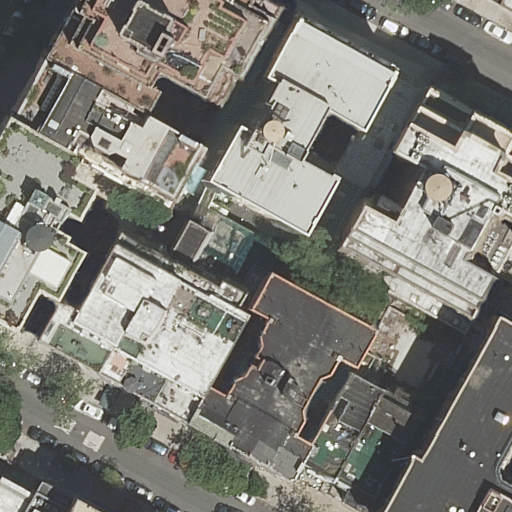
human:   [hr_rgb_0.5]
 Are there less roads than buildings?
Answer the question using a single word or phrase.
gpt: yes

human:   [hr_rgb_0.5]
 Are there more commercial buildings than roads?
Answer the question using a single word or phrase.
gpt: no

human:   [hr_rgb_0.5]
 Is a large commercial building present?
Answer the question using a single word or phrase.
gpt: no

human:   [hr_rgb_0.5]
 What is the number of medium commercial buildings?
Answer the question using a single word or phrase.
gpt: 0

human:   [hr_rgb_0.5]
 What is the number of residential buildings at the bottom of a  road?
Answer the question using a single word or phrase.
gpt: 12

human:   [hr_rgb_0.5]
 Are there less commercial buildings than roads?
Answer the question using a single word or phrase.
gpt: yes

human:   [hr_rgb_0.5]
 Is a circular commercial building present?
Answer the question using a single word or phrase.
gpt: no

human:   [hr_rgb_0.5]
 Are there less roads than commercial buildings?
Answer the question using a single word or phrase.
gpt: no

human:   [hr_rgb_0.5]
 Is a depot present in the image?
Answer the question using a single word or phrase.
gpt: no

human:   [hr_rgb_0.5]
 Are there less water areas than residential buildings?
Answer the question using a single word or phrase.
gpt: yes

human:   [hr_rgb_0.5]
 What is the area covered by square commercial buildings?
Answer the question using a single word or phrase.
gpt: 0m2

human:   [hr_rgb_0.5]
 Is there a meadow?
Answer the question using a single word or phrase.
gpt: no

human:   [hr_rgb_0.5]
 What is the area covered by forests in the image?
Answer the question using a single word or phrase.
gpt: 0m2

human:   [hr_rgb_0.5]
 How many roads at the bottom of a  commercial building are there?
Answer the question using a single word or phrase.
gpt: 0

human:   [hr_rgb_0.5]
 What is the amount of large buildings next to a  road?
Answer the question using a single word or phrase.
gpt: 5

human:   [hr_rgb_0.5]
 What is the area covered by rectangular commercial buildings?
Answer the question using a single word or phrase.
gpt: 0m2

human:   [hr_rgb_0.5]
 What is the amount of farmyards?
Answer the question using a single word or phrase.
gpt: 0

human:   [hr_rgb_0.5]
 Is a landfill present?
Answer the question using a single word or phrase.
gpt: no

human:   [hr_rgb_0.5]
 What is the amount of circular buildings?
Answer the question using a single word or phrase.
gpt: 0

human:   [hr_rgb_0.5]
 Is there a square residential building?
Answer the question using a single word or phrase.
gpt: no

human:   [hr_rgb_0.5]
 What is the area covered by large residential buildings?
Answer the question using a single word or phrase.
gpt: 3615m2

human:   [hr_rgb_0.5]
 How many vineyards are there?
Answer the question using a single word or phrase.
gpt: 0

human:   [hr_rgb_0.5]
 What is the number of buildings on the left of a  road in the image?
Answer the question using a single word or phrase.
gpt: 12

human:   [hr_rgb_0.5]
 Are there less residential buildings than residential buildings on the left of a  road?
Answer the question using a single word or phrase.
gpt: no

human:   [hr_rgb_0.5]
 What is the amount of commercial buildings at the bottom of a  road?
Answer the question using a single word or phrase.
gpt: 0

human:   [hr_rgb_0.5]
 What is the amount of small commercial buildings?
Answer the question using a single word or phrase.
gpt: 0

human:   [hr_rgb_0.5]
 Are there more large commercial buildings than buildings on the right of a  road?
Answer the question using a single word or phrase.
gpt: no

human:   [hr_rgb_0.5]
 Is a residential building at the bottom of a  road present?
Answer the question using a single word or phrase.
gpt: yes

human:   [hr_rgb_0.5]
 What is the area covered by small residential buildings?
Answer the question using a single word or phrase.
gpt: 134m2

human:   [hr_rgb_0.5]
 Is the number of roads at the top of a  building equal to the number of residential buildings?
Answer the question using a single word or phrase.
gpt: no

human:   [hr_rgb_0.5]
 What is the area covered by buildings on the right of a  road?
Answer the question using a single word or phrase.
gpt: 2673m2

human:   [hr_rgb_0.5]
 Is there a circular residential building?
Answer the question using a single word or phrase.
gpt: no

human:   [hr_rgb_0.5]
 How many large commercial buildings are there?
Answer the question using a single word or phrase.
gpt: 0

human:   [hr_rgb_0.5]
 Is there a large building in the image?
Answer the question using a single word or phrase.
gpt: yes

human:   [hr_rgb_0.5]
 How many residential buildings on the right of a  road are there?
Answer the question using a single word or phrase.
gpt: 7

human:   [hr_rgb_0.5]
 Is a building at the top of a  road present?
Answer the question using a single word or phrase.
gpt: yes